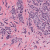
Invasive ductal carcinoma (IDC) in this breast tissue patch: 1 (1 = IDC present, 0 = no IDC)